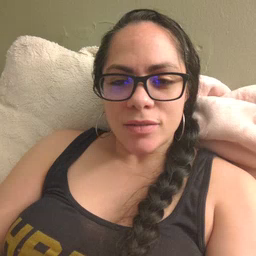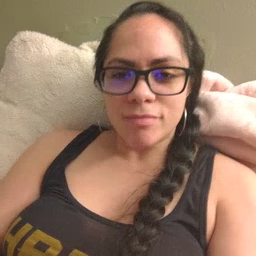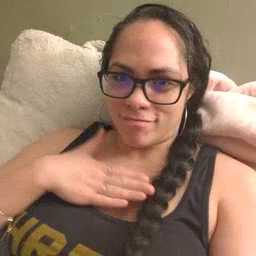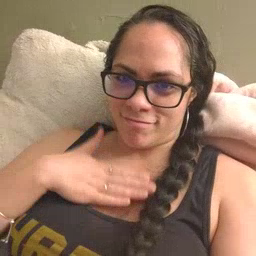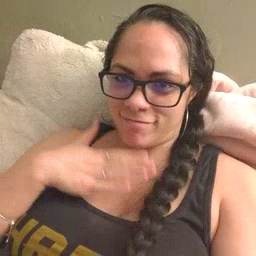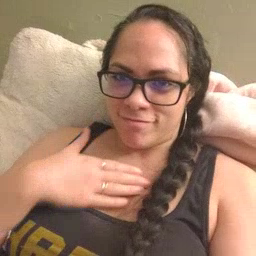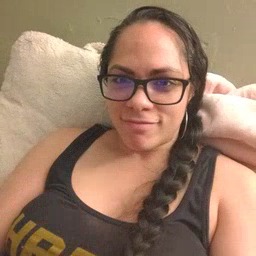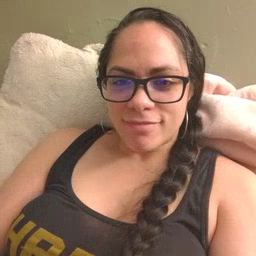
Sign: minemy